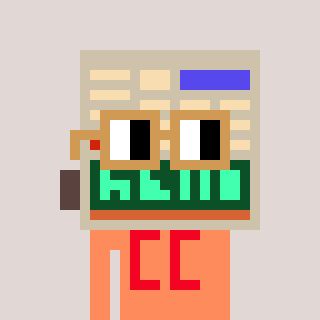
a pixel art character with square brown glasses, a calculator-shaped head and a peachy-colored body on a warm background